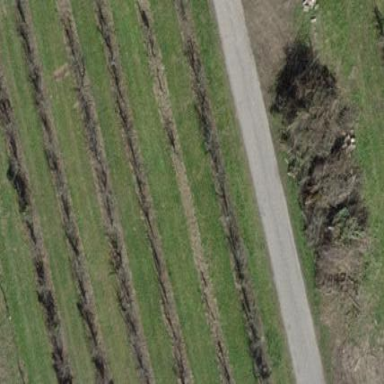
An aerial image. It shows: Orchard.